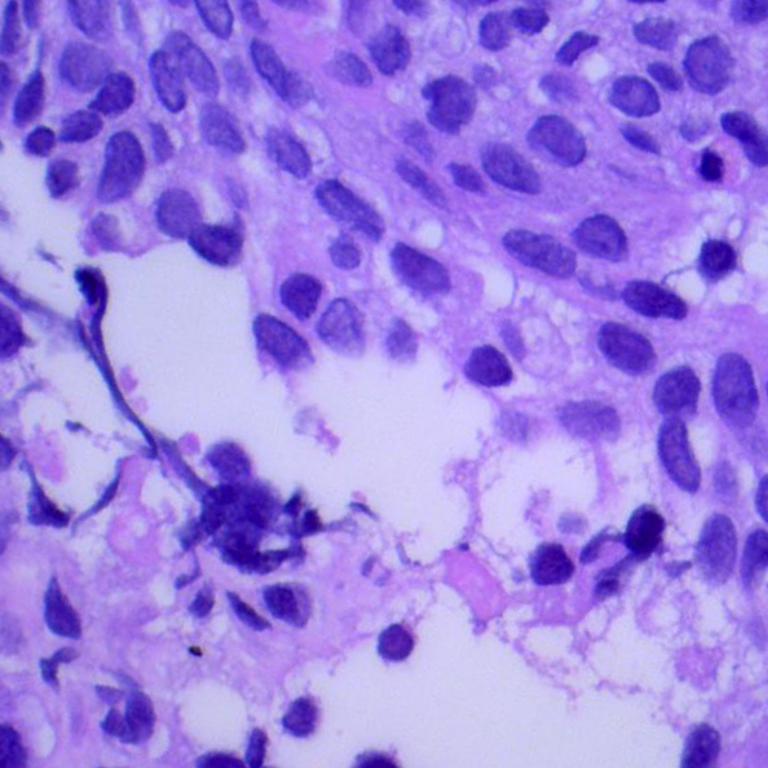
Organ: lung
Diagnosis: squamous carcinomas